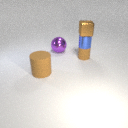
large purple metal sphere to the left of small brown rubber cylinder